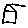
Label: house